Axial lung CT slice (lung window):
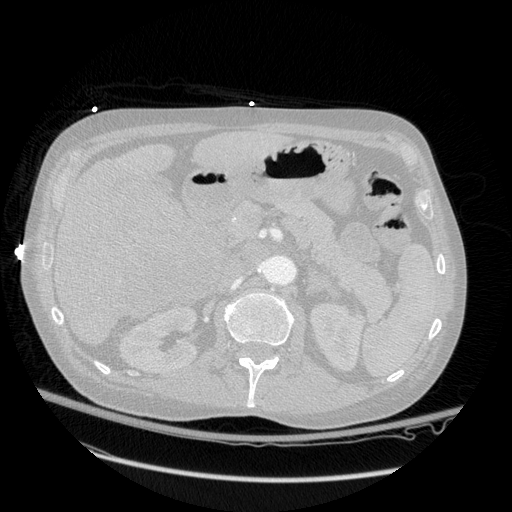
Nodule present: no